Interaction volume radius: 10 \u00c5
Interaction volume height: 10 \u00c5
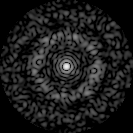
Disorder parameter: 0.8563